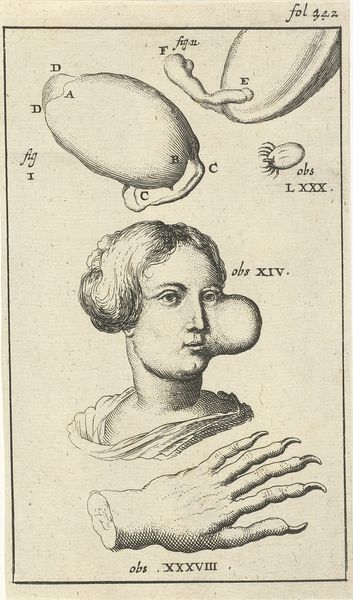
Titel: Anatomische afbeelding XI
Künstler: Jan Luyken
Standort: Amsterdam
Institution: Rijksmuseum
Schlagwörter: hand, körper, frau, zeichnung, gesicht, haare, nägel, buchstaben, medizin, insekt, beispiele, kropf, zeichnungen, römische zahlen, zecke, krankheiten